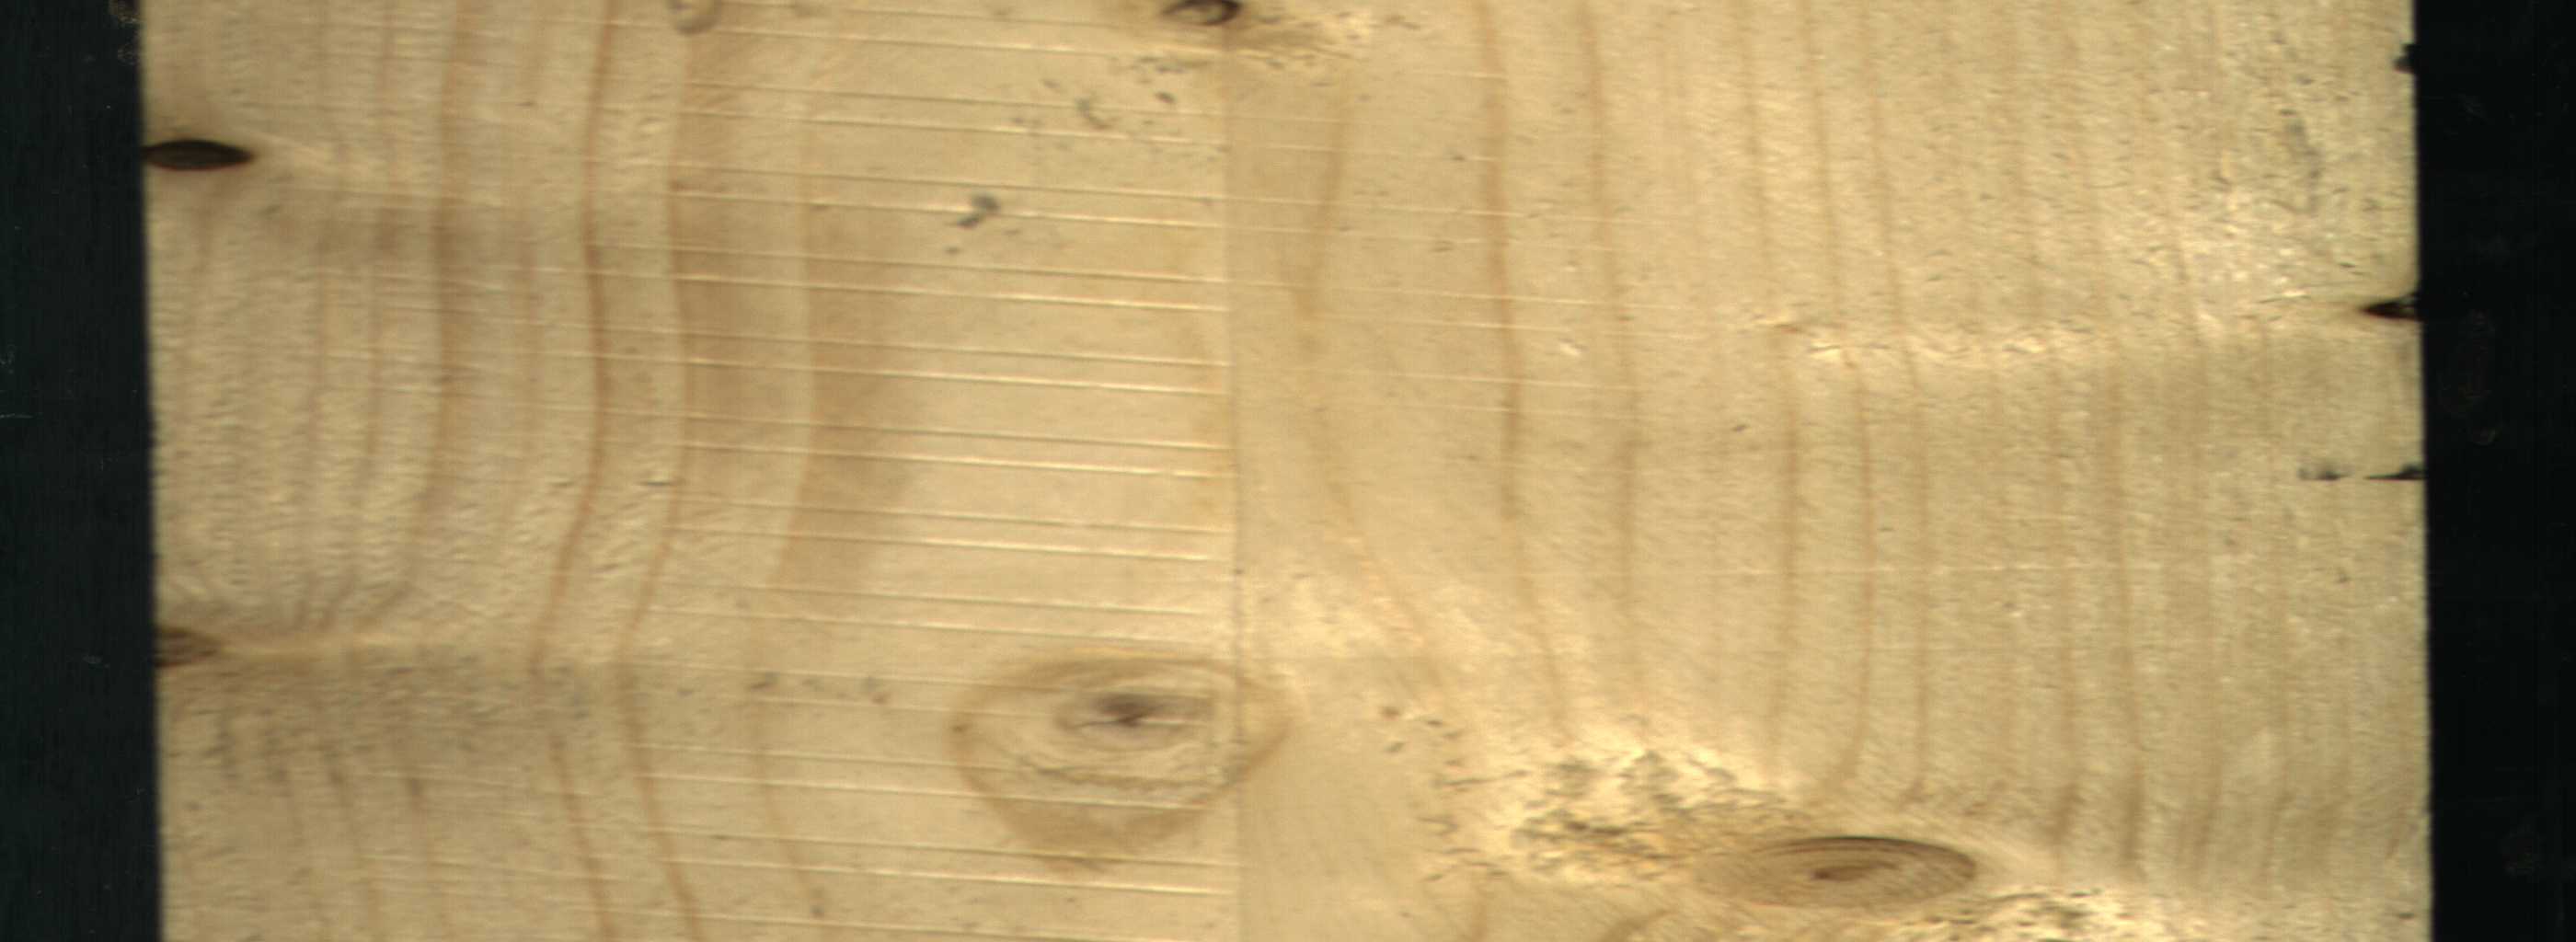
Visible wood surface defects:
Knot_missing
Dead_Knot
Live_Knot
Live_Knot
Live_Knot
Live_Knot